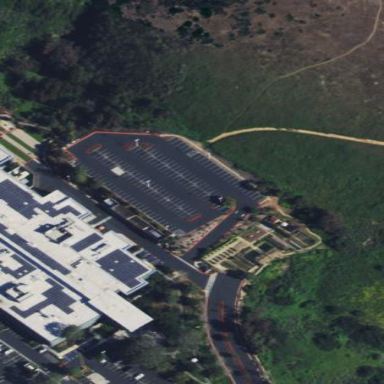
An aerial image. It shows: Parking area.